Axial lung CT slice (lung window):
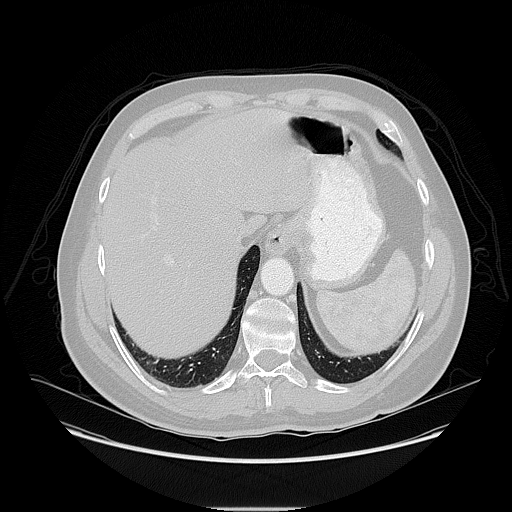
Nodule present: no